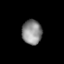
Tissue: lung
Cell type: Epithelial cells
Senescence score: 0.2434
Nuclear area (px): 481
Mean DAPI intensity: 137.832